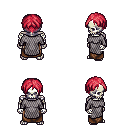
a pixel art fantasy rpg character, male body template, skeleton, chain mail, robe skirt, ruby red parted hairstyle, four views (front, back, left, right), 2x2 character sprite sheet, small pixel art, hard edges, no anti-aliasing